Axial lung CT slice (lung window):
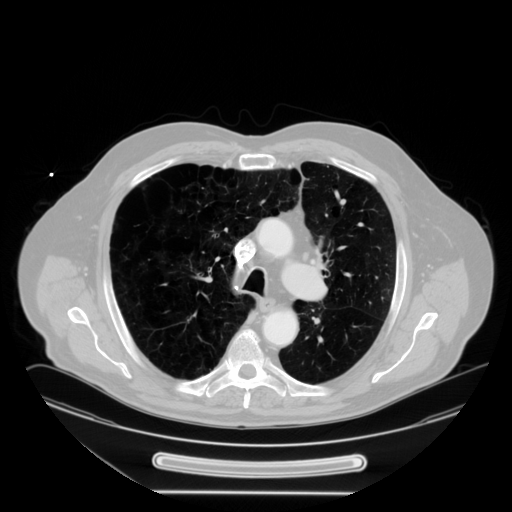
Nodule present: no